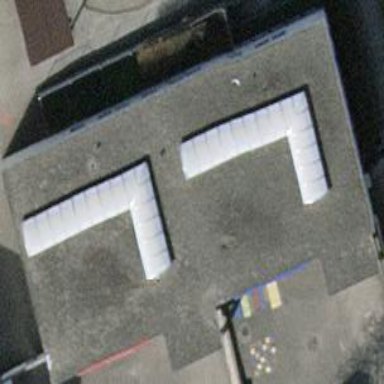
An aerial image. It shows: Kindergarten building.